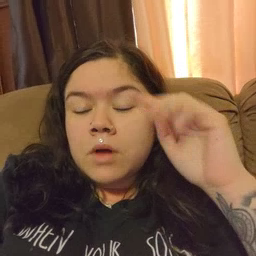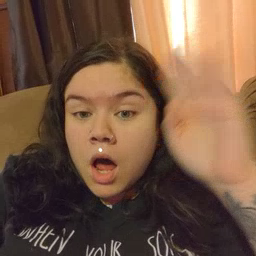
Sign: hello